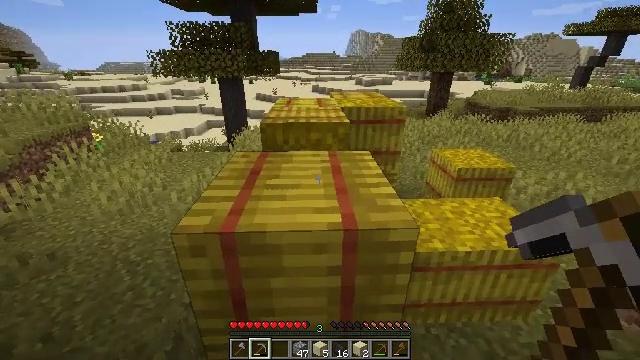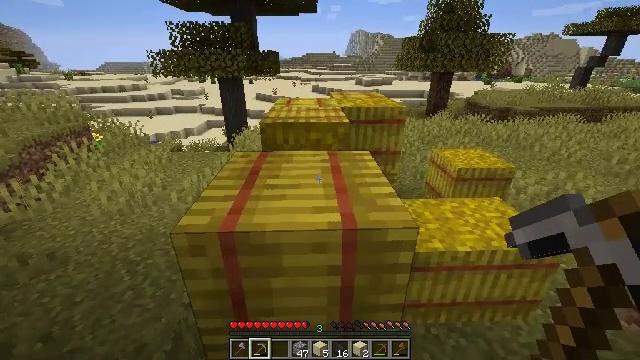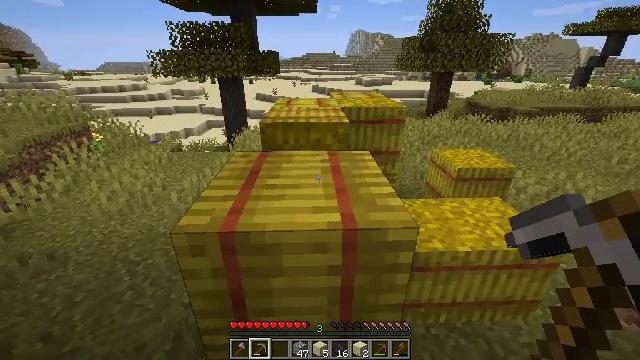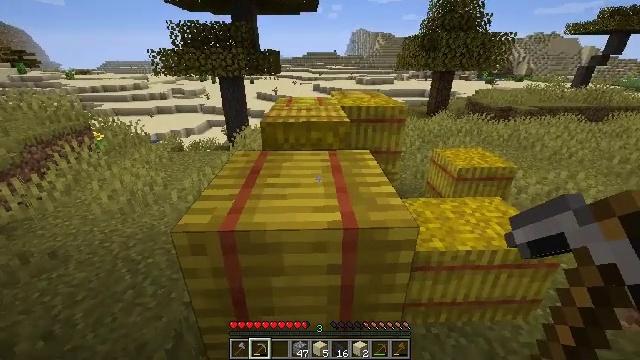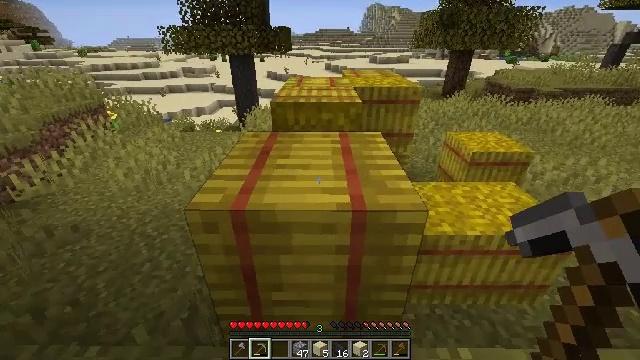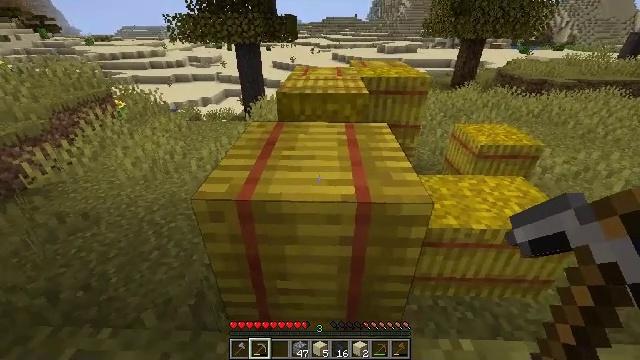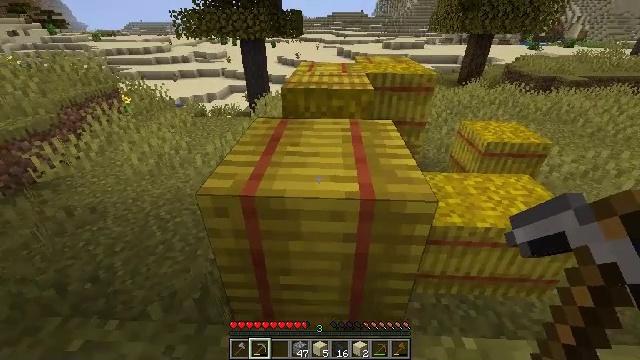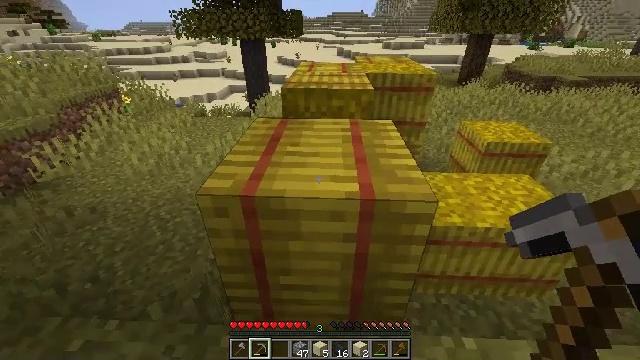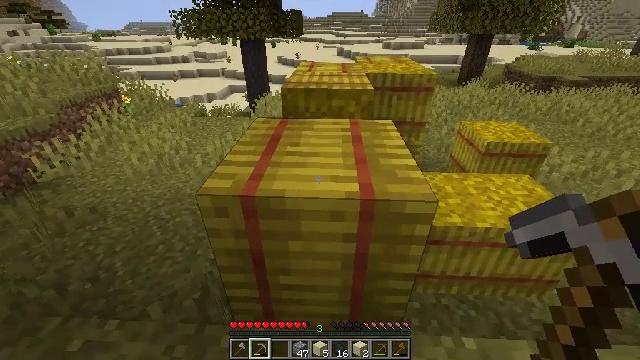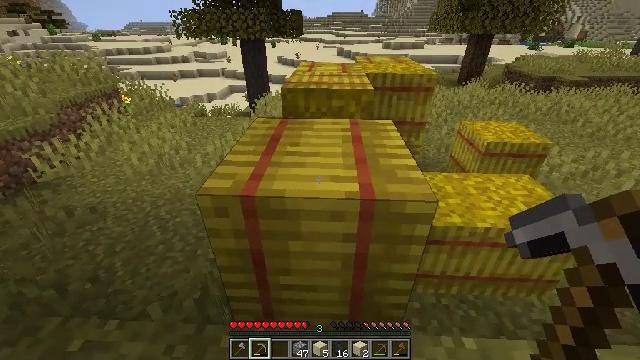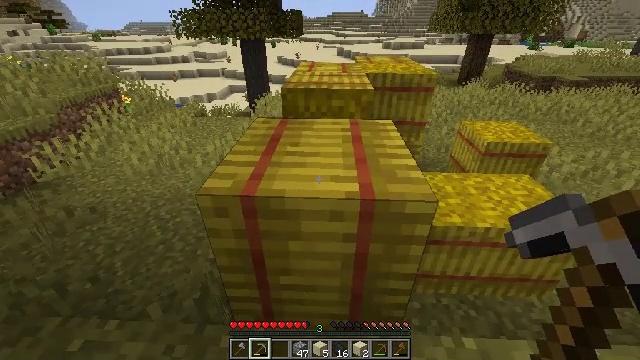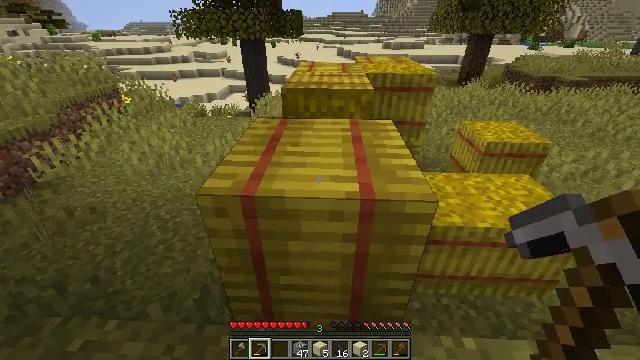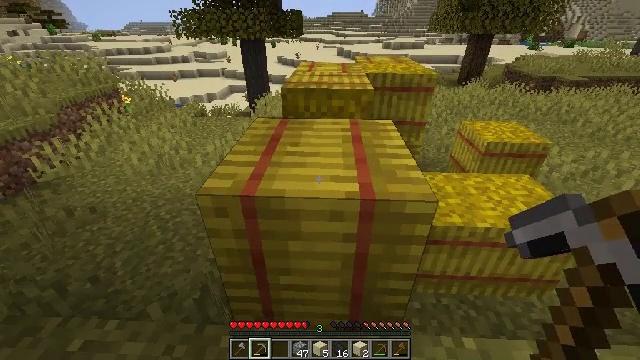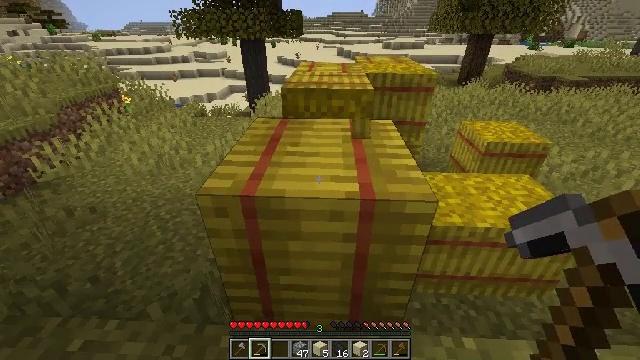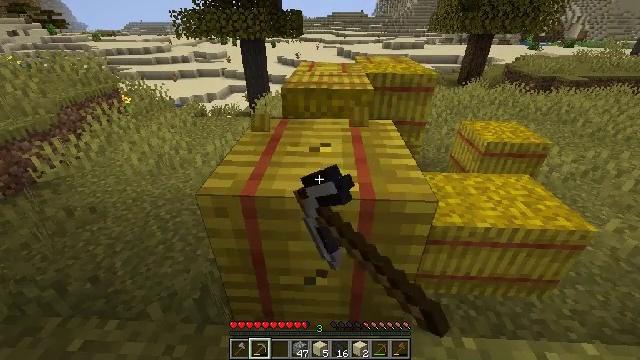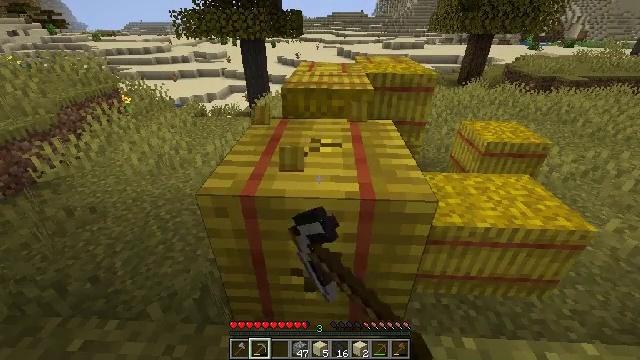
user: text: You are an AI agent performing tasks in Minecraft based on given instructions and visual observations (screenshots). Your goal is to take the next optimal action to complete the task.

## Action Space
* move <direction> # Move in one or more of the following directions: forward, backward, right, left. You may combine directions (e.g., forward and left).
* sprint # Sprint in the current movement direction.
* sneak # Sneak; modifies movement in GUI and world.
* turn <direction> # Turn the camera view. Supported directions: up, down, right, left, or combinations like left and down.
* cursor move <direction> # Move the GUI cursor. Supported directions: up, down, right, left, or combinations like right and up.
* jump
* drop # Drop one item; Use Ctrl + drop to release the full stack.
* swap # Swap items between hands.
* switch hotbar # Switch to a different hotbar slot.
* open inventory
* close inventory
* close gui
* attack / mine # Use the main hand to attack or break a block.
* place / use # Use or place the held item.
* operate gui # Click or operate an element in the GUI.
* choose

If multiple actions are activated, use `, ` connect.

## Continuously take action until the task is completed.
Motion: motion action
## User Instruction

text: Collect a hay block for crafting.
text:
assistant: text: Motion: no_op
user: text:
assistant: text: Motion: no_op
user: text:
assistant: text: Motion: no_op
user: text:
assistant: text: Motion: turn left and down
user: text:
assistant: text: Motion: turn left and down
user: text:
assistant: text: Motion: turn left
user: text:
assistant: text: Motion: no_op
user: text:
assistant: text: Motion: no_op
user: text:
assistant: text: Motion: no_op
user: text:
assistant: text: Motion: no_op
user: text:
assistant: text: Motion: no_op
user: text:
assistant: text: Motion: no_op
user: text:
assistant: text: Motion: attack / mine
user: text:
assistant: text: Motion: attack / mine
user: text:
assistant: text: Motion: attack / mine
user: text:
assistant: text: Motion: attack / mine
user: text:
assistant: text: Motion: attack / mine
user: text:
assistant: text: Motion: attack / mine
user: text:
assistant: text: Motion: turn left and down, attack / mine
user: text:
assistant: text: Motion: attack / mine
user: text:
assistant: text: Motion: attack / mine
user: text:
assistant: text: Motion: attack / mine
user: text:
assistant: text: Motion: attack / mine
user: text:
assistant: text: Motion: attack / mine
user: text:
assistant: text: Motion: attack / mine
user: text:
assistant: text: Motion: attack / mine
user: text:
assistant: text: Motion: attack / mine
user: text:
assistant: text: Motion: attack / mine
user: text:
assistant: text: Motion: attack / mine
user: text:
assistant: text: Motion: attack / mine